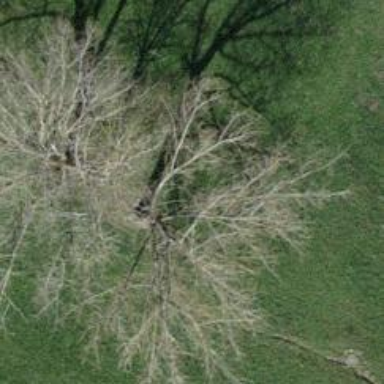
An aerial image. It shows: Single tag "natural: tree."